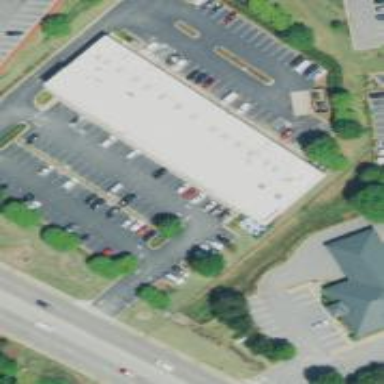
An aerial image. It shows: Pharmacy providing healthcare services.